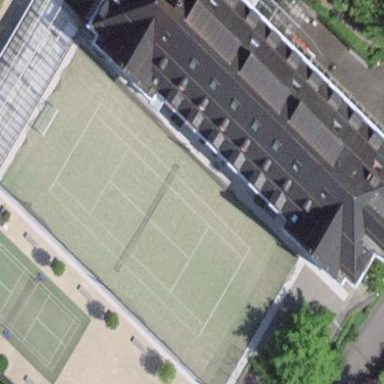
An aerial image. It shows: Tennis court in leisure pitch.